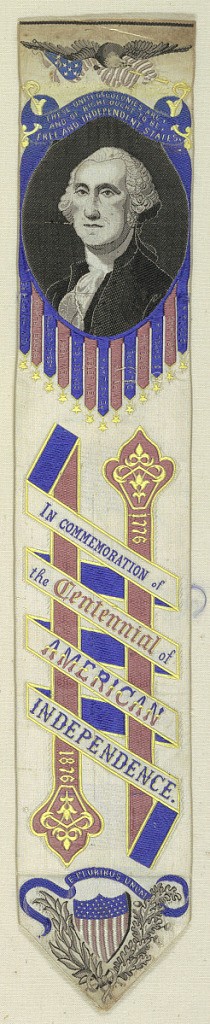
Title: Commemorative bookmark
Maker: B. B. Tilt and Son
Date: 1876
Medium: silk Technique: discontinuous supplementary wefts in a plain weave foundation
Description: Bookmark produced by B. B. Tilt & Son of New York and Paterson, NJ, made of woven silk with a portrait of George Washington, commemorating the American Centennial of 1876.